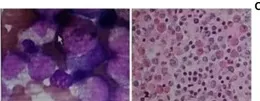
(A) Morphologic changes of BM smear and biopsy showed trilineage hypercellularity at initial onset.
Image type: pathology (h&e)